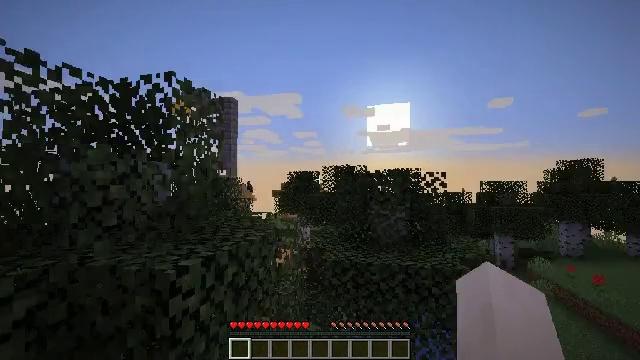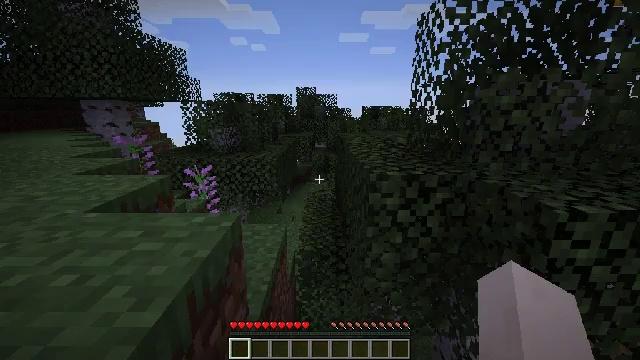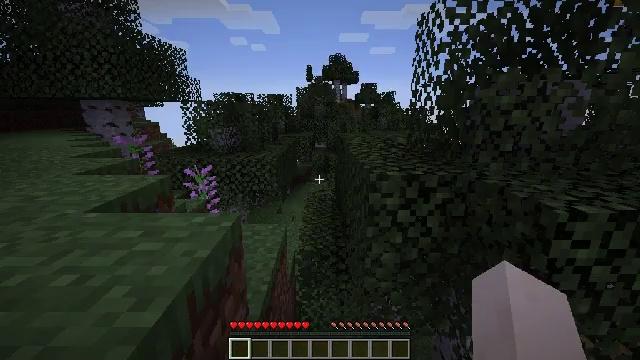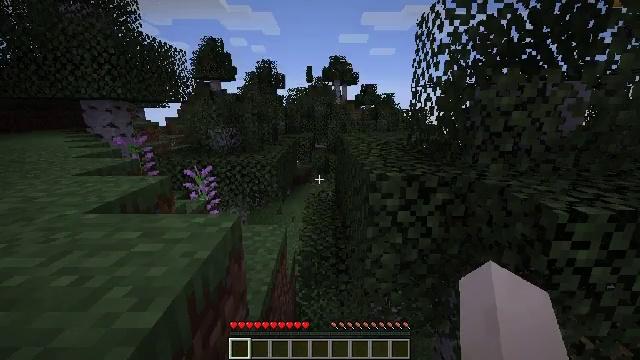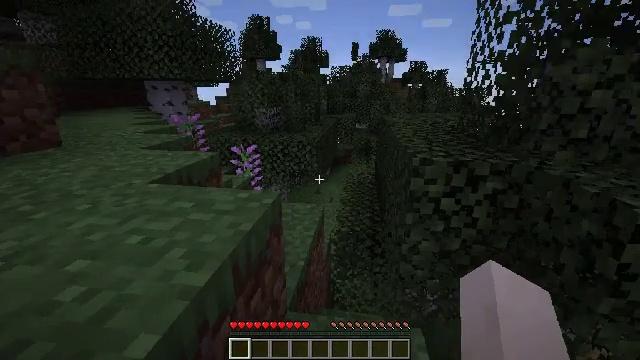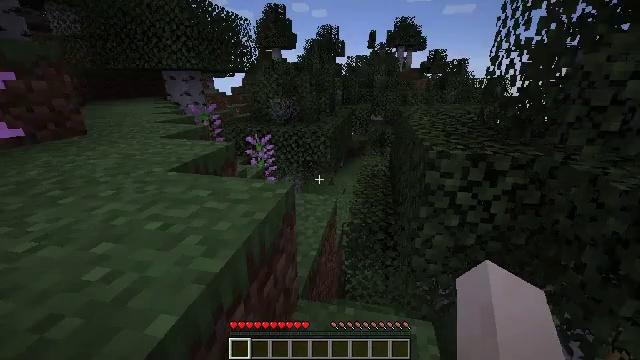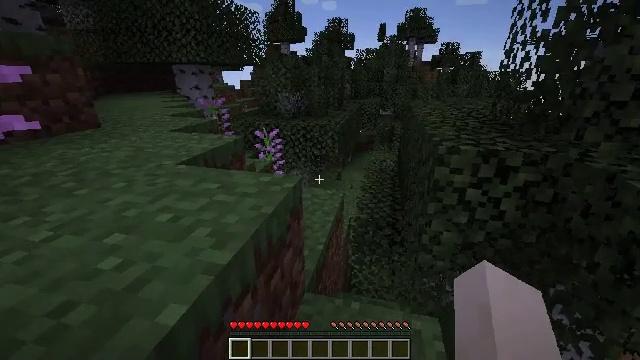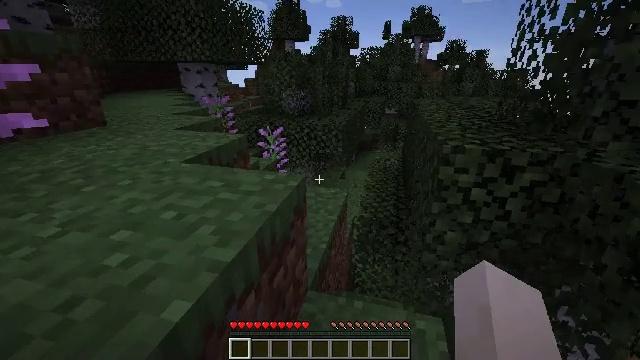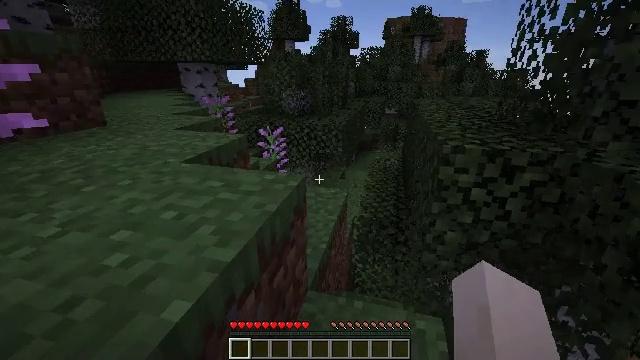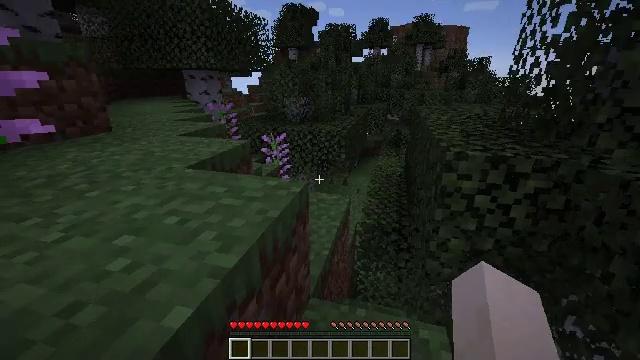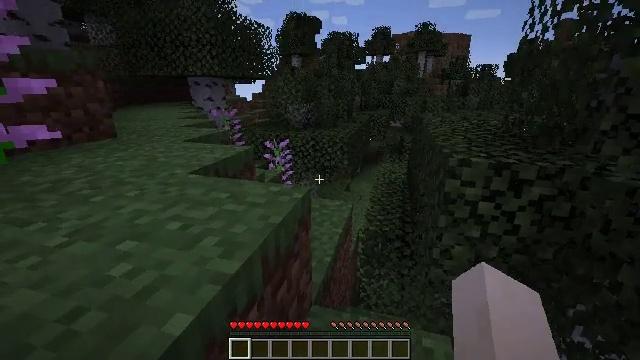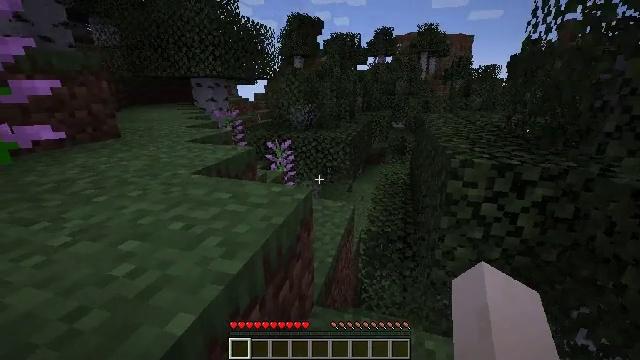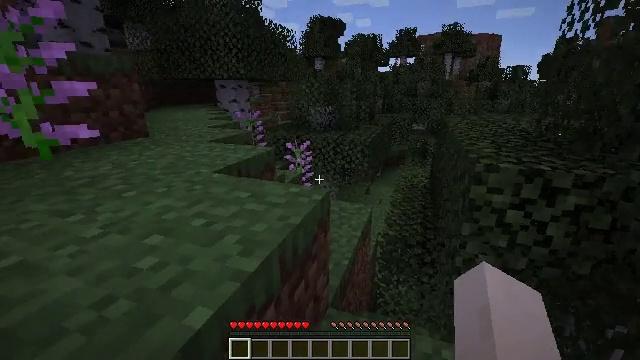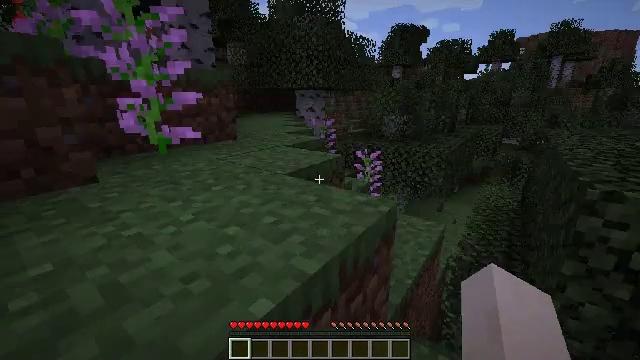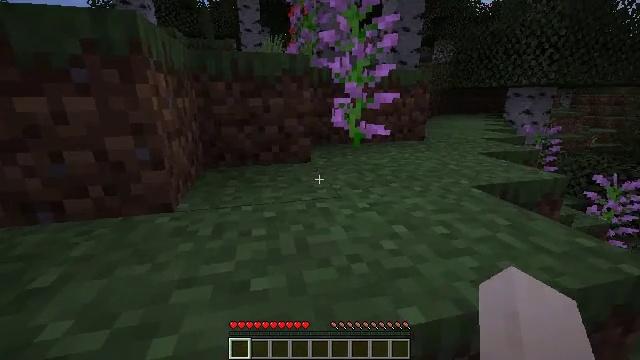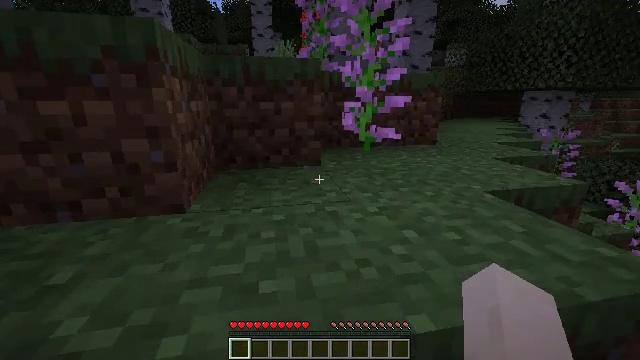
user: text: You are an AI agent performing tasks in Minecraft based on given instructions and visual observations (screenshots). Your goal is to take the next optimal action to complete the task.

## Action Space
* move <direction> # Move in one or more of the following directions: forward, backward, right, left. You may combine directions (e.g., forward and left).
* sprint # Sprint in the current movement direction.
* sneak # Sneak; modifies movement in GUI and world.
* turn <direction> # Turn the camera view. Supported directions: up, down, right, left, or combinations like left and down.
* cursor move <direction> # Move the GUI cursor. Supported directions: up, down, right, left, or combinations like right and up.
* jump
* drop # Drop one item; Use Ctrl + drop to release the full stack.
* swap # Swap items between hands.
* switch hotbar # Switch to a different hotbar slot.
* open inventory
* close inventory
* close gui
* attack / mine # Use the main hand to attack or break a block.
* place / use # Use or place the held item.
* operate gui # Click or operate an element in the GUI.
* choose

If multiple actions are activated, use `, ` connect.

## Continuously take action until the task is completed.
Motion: motion action
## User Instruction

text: Gather bee nest from a tree in the forest.
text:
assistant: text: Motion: turn left and down
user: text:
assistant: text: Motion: no_op
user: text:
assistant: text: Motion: no_op
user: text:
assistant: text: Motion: turn left and down
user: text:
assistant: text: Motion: turn left and down
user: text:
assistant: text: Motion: turn left and down
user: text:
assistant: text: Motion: no_op
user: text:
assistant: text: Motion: no_op
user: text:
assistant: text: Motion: turn up
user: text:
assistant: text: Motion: turn up
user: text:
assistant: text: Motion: no_op
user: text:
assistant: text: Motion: turn left
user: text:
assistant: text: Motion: turn left and up
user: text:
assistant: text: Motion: turn left
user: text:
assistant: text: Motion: turn left
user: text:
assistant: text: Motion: no_op
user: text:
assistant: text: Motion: turn up
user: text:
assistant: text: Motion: turn up
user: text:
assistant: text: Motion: no_op
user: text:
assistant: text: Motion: no_op
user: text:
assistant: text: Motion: no_op
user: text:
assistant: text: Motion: turn right and up
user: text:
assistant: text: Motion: move forward and move right, turn up
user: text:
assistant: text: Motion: move forward and move right, turn left and up
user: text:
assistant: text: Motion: move forward and move right
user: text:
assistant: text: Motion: move forward and move right
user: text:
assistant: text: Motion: move forward and move right, turn up
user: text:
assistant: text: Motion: move forward and move right, jump
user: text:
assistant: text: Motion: move forward and move right, turn right, jump
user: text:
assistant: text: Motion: move forward and move right, turn right, jump